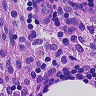
Metastatic tissue present: no